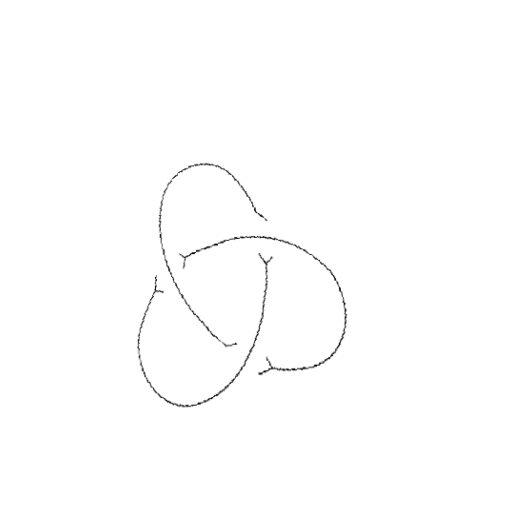
Crossing number: 3